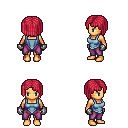
a pixel art fantasy rpg character, female body template, human, tanned skin, blue vest, magenta pants, ruby red pageboy hairstyle, metal gloves, four views (front, back, left, right), 2x2 character sprite sheet, small pixel art, hard edges, no anti-aliasing